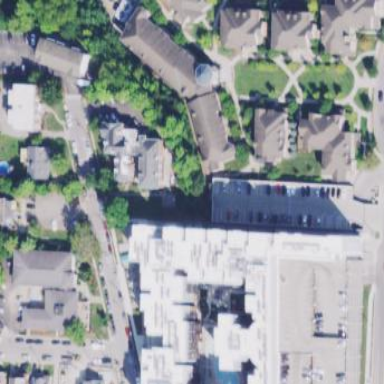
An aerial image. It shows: Dormitory building.